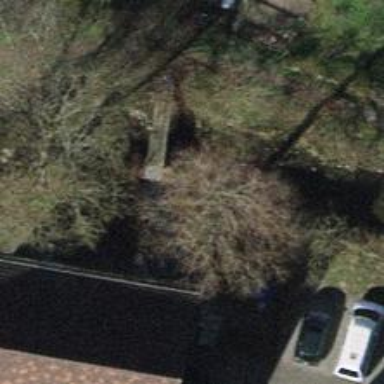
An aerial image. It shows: Path on bridge.